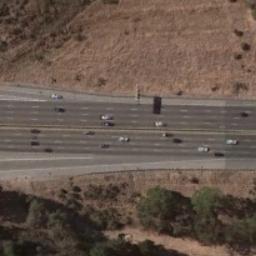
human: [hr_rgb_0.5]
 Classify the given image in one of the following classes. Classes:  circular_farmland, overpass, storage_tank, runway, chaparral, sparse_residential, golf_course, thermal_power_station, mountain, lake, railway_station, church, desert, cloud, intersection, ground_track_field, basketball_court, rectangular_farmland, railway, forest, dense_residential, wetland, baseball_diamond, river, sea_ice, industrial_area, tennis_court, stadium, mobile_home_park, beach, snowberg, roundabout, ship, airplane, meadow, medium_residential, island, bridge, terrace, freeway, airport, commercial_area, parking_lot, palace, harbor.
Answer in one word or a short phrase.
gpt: freeway